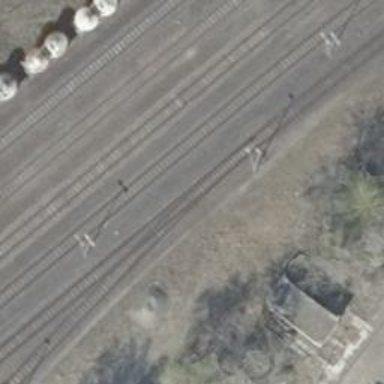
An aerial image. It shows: Railway switch.